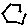
Label: hexagon